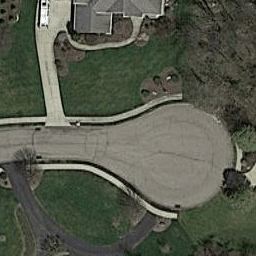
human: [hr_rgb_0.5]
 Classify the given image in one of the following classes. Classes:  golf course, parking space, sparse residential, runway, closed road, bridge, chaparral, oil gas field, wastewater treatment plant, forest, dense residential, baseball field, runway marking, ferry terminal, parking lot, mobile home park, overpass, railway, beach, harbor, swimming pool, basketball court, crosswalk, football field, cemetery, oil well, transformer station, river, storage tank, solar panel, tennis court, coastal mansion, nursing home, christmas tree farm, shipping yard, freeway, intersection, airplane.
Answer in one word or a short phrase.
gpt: closed road